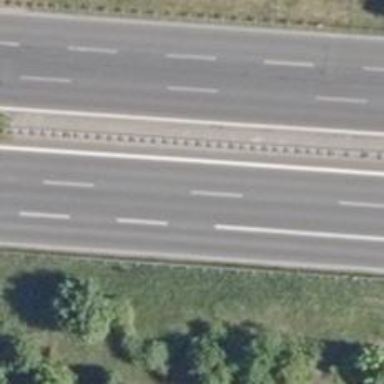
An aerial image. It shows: Trunk highway.